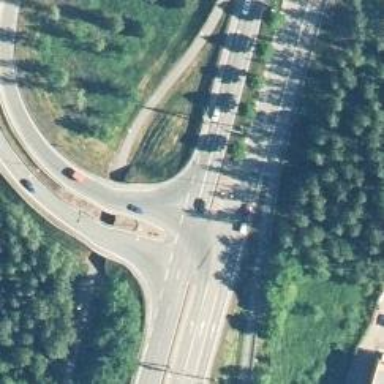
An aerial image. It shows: Asphalt motorway link.